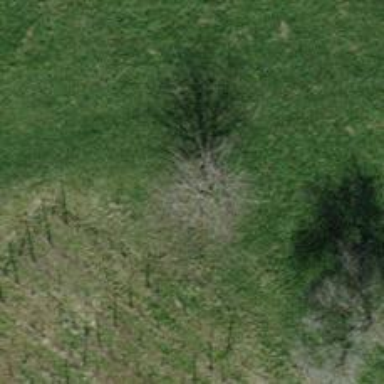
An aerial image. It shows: Agricultural area with deciduous broadleaved trees.